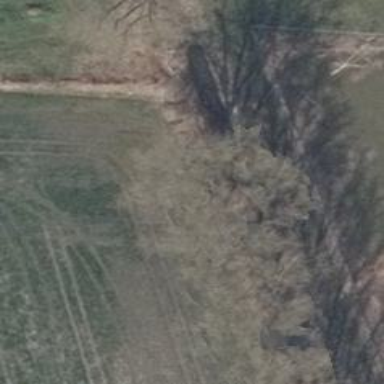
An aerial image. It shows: Row of deciduous broadleaved trees.